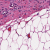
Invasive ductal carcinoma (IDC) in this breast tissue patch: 0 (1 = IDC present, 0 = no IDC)